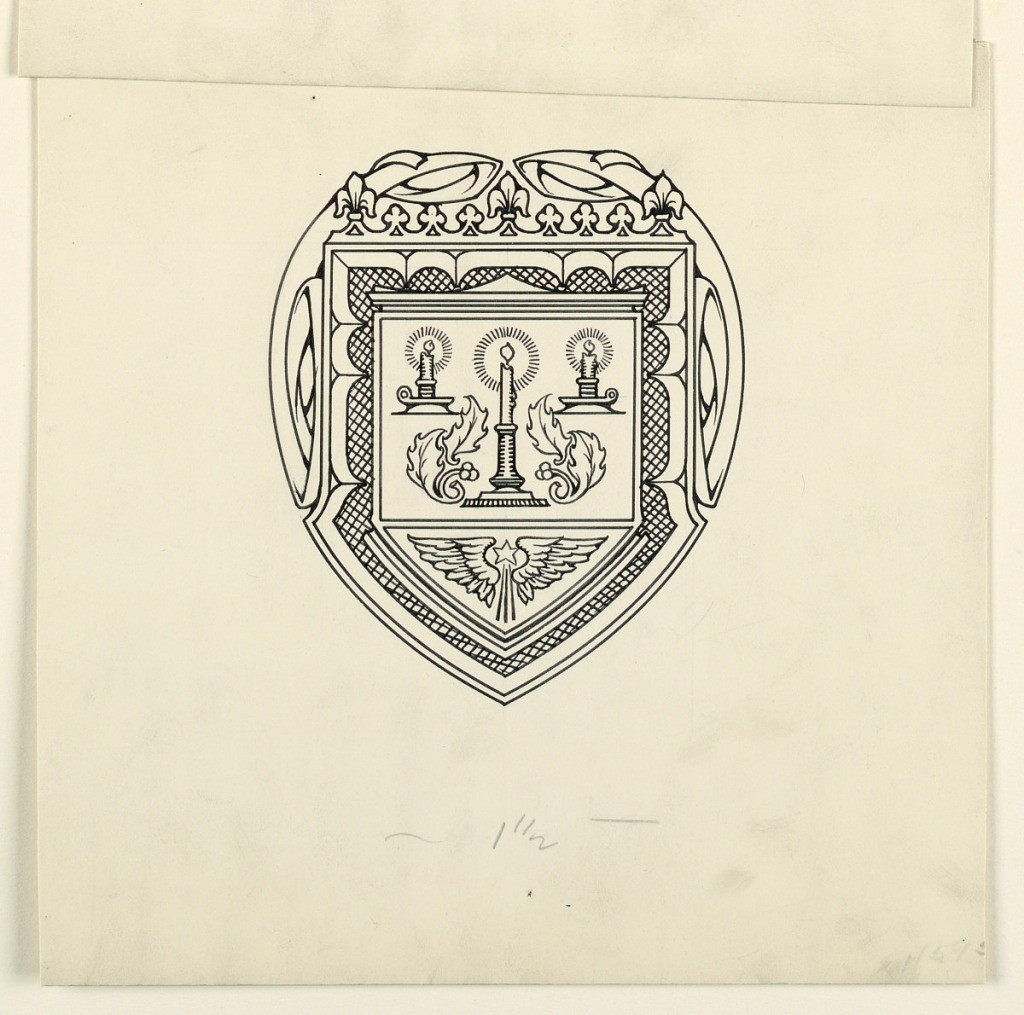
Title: Tailpiece
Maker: Homer Wayland Colby, American, 1874–1950
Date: ca. 1910
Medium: Pen and ink on illustration board
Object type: Drawing
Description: A symmetrical design composed of small compartments within a larger one. Motifs include lighted candles, holly, star and wings, interlaced bands.